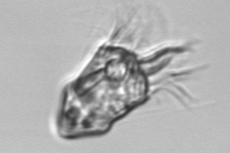
Label: Strombidium_inclinatum